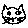
Label: cat